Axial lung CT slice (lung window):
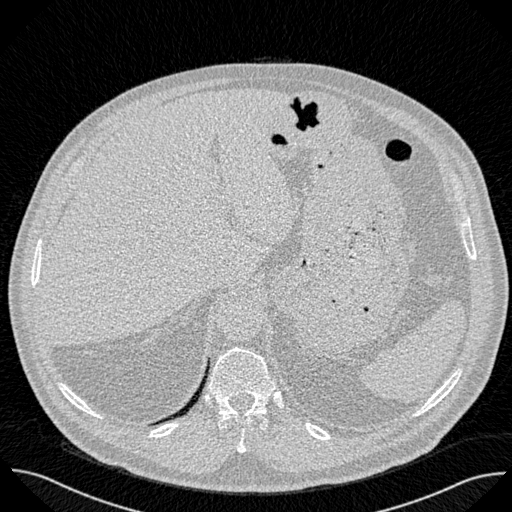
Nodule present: no